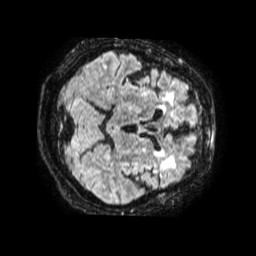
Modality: FLAIR
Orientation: axial
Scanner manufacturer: philips
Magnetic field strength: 1.5 T
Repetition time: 4.8 s
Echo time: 0.3364 s